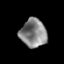
Tissue: prostate
Cell type: T cells
Senescence score: 0.3223
Nuclear area (px): 729
Mean DAPI intensity: 133.794